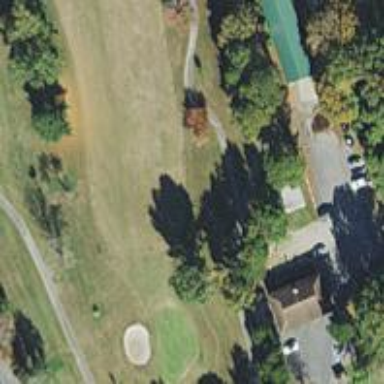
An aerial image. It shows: Pathway for golfing.